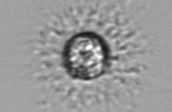
Label: Emiliania_huxleyi